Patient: sex M, age 26
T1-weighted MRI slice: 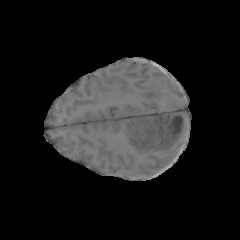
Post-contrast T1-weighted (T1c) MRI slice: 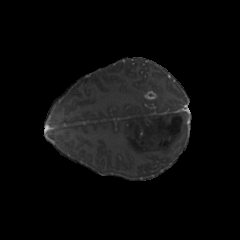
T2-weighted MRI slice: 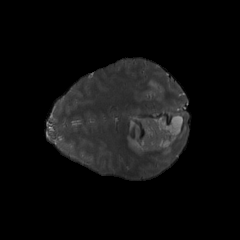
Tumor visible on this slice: yes
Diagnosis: Astrocytoma, IDH-mutant
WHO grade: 4